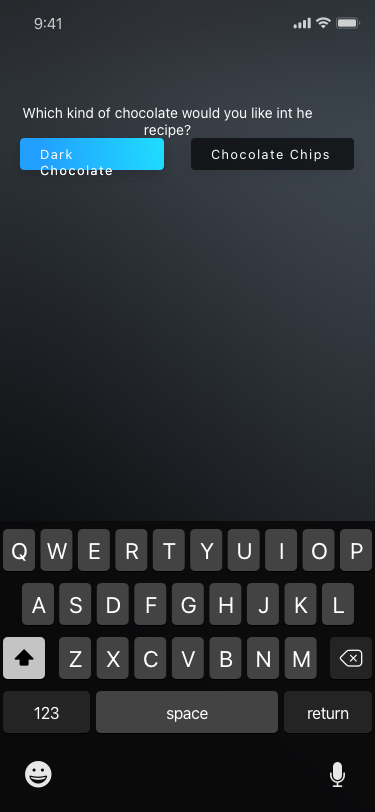
Text in this UI design:
Which kind of chocolate would you like int he recipe?